Question: Here is the picture that shows the problem. Take a look at the bottom right corner.
Anyone knows how to get rid of it?
Setting 'LayoutStyle' to 'VerticalStackWithOverflow' fixes it but also centers the items horizontally which I don't want.
I just want a vertical stack like in the pic, but without that black line in the bottom right corner.

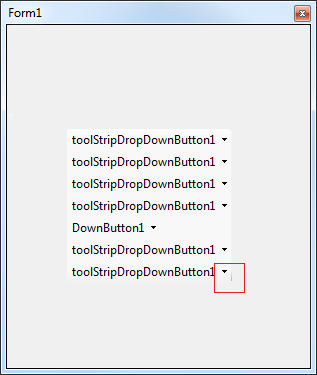
Answer: In the properties bar, set "RenderMode" to "System" or use
'''
.RenderMode = System.Windows.Forms.ToolStripRenderMode.System;
'''
Doing this will change the .BackColor to "Control" but you can change that after if you want.